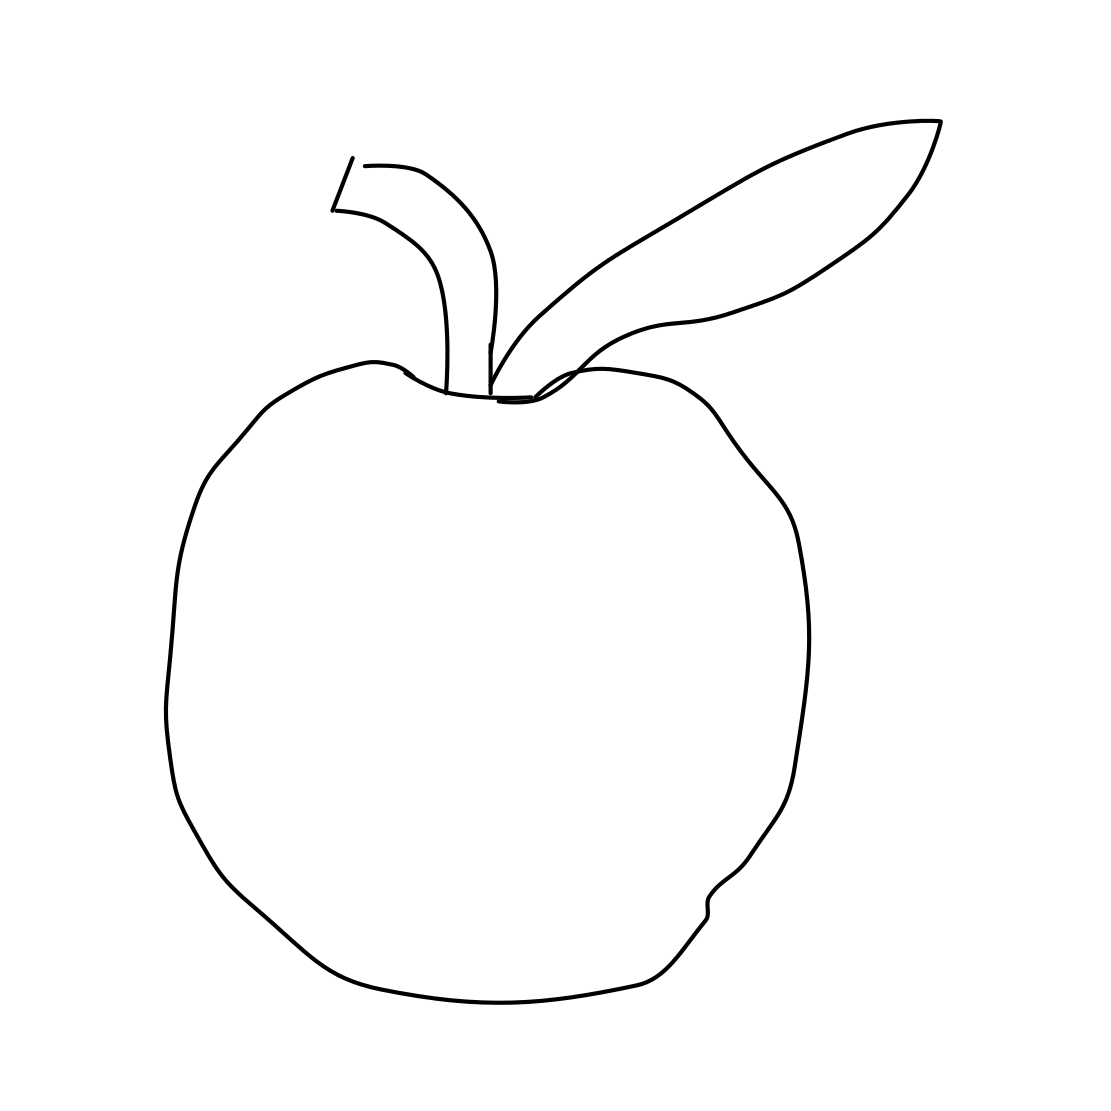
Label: apple